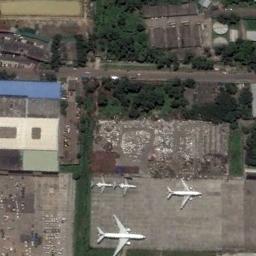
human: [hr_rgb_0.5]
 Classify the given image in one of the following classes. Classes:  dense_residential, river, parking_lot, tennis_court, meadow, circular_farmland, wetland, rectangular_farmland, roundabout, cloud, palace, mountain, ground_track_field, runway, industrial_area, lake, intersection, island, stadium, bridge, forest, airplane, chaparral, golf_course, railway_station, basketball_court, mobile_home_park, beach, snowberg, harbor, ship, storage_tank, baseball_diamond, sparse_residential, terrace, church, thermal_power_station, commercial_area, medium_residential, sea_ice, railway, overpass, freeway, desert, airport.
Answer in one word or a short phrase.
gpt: airplane